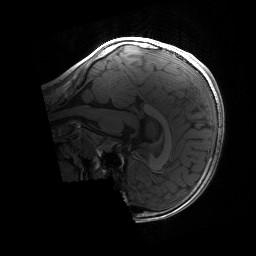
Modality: T1w
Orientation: sagittal
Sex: male
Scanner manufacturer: siemens
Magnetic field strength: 3 T
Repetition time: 1.9 s
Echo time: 0.00243 s